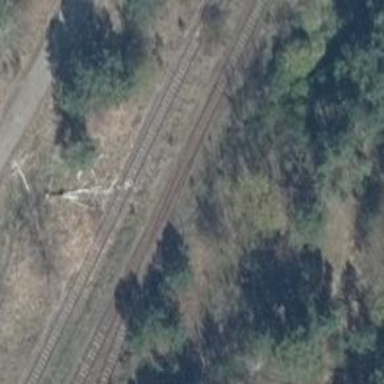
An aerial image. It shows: Railway switch.